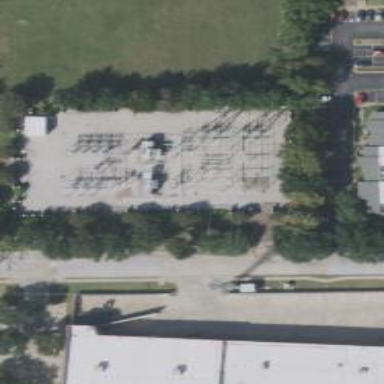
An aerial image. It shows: Substation with power equipment.